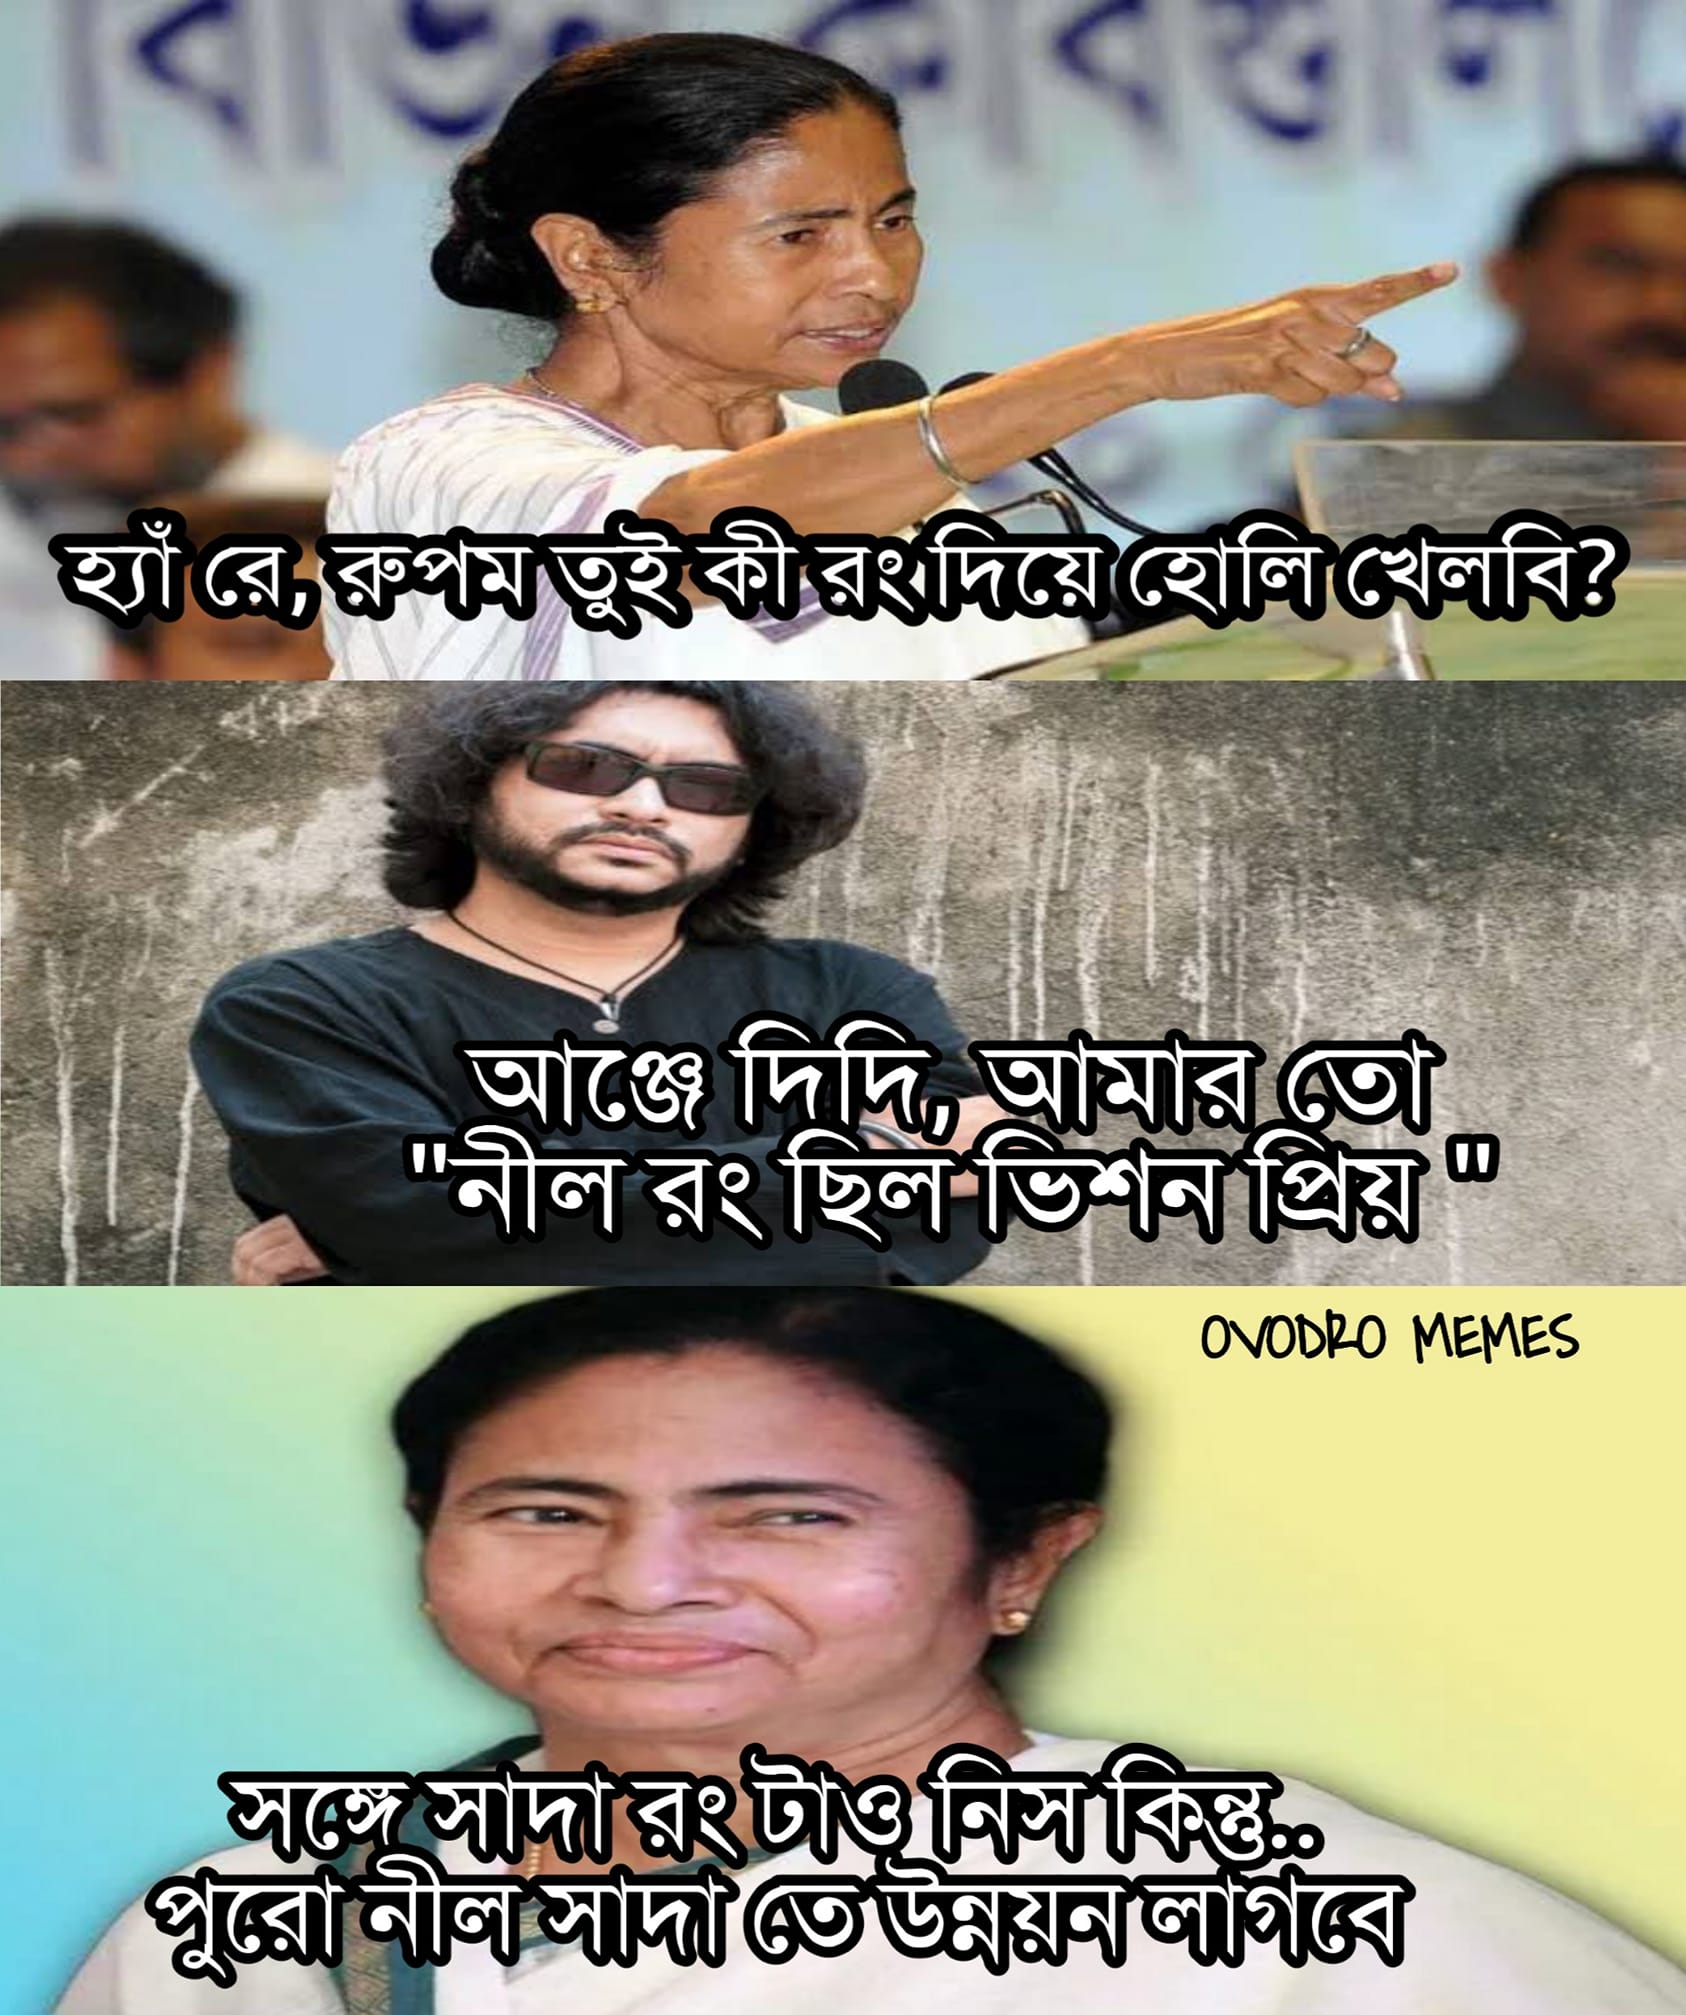
Caption: হ্যাঁ রে, রুপম তুই কী রং দিয়ে হোলি খেলবি ?   আঞ্জে দিদি, আমার তো "নীল রং ছিল ভিশন প্রিয়"    সঙ্গে সাদা রং টাও নিস কিন্তু... পুরো নীল সাদা তে উন্নয়ন লাগবে
Label: non-hate